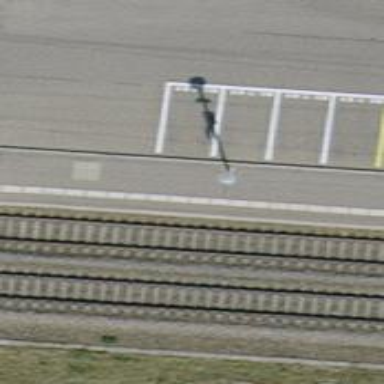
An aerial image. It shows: Railway track with contact line for electrification.